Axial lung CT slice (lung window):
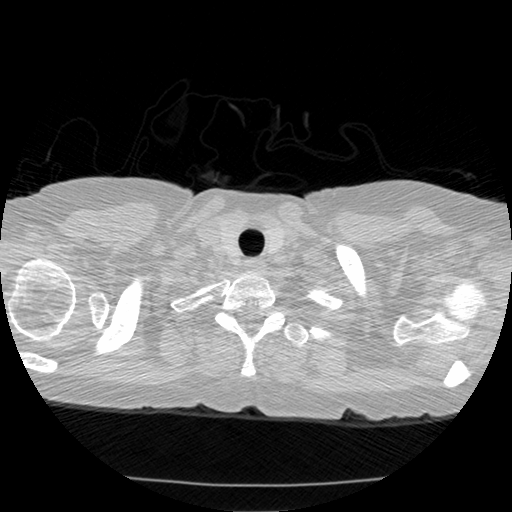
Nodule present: no